Field crop: maize
Growth stage: 1
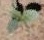
Species: datura